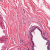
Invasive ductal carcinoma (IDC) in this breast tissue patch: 0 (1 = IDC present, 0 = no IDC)